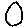
Label: circle